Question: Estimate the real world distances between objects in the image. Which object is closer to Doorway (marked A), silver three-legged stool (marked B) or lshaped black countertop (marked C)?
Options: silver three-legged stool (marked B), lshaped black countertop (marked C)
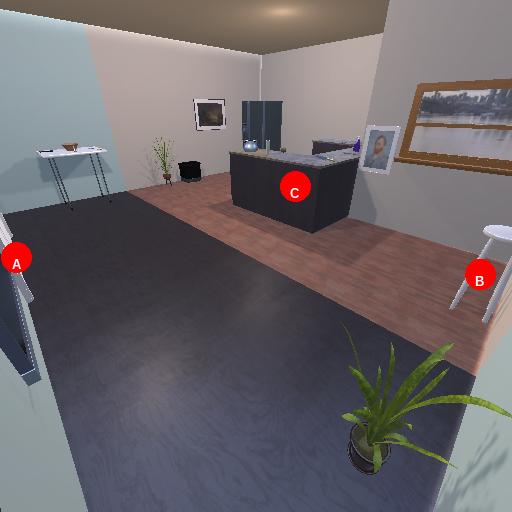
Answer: silver three-legged stool (marked B)